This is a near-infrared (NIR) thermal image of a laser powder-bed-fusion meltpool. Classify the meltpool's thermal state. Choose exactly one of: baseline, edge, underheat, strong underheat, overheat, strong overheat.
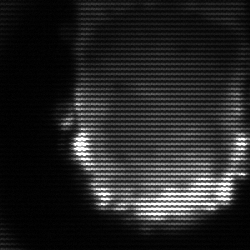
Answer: baseline